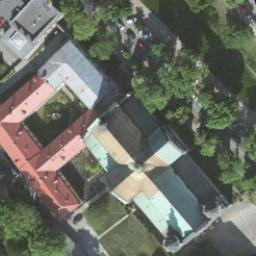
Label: church